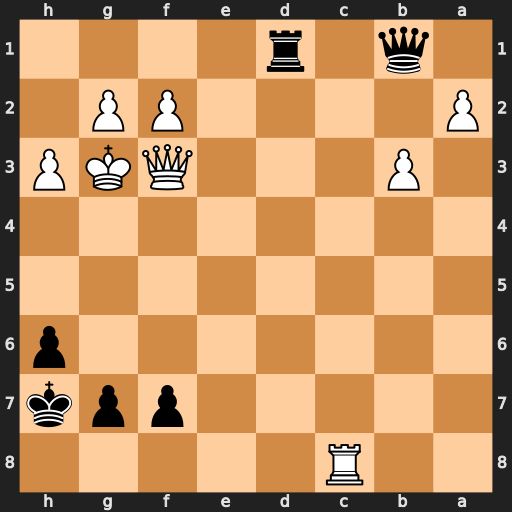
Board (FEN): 2R5/5ppk/7p/8/8/1P3QKP/P4PP1/1q1r4
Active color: b
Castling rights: -
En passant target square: -
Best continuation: Rd3 Rc3 Rxf3+